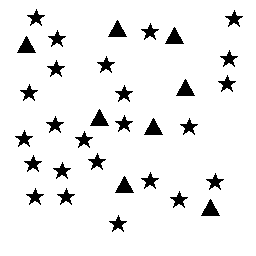
Squares: 0
Triangles: 8
Stars: 24
Total shapes: 32